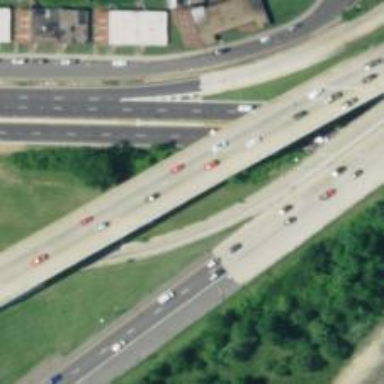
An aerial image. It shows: Bridge on motorway. The type of the bridge is classified as Other Freeway and Expressway according to the High Friction Course Surface (HFCS) category.